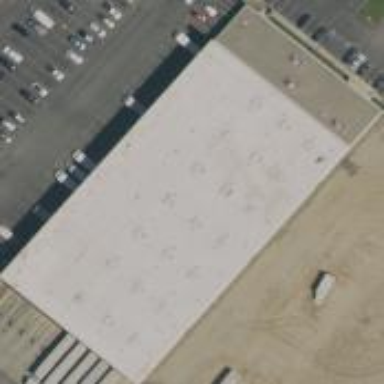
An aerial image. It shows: Warehouse building.